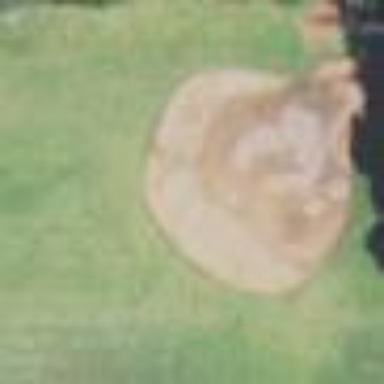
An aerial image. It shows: Baseball pitch for leisure and sports activities.